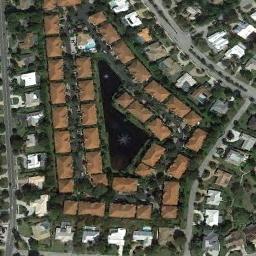
Label: residential